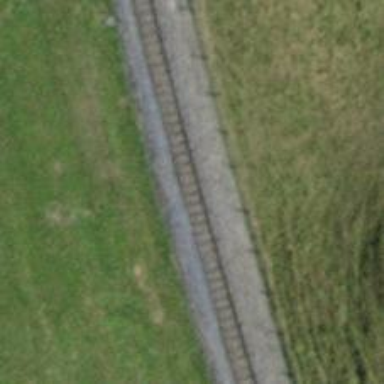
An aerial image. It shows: Narrow-gauge railway with single track. The railway is electrified with contact line.